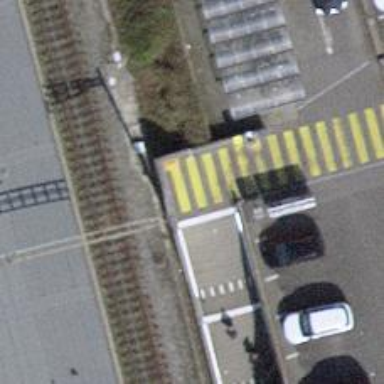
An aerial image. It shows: Steps made of asphalt.